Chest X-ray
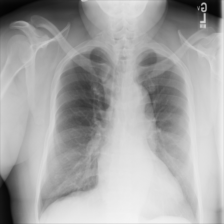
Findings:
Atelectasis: negative
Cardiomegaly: negative
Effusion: negative
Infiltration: negative
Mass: negative
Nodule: positive
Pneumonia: negative
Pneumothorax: negative
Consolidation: positive
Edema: negative
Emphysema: negative
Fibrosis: negative
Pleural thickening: negative
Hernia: negative